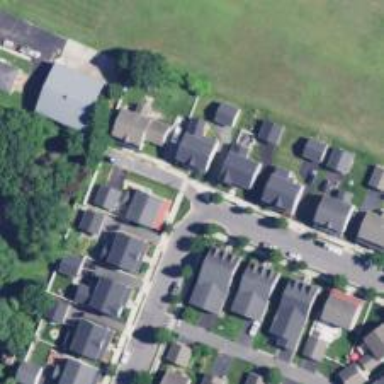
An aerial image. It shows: Alley classified as service road.